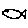
Label: fish